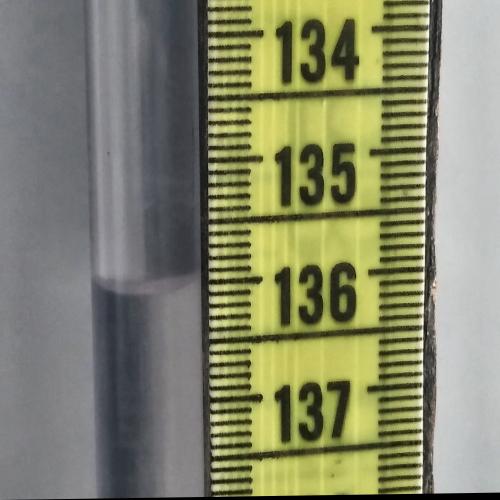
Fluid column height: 136.0 cm